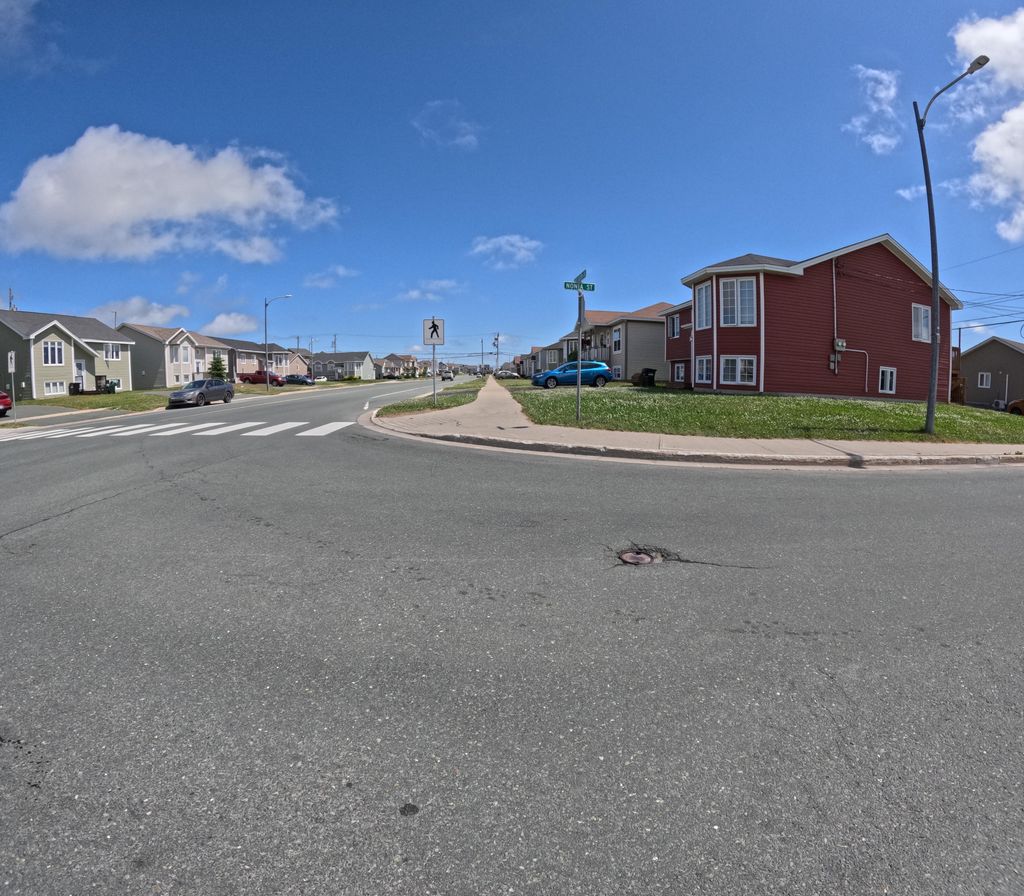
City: st_johns